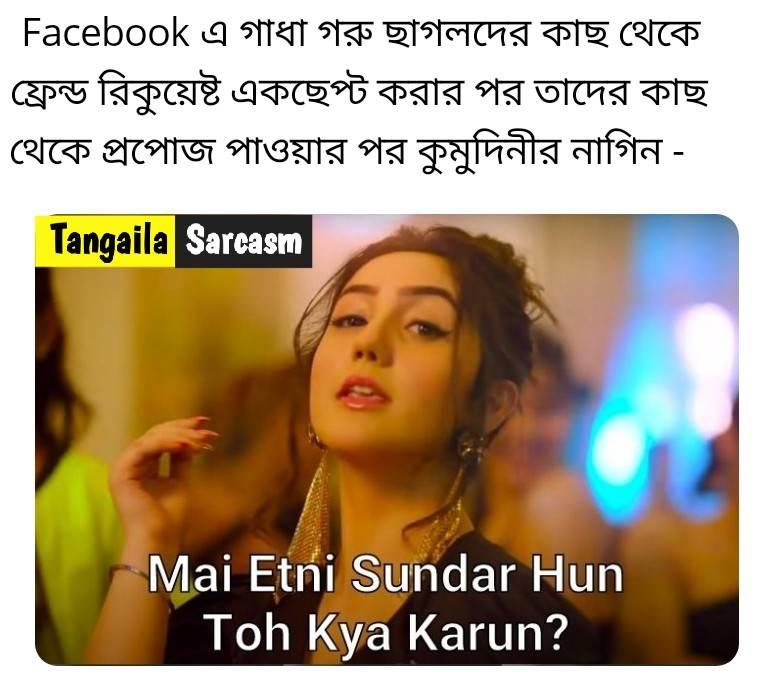
Caption: Facebook এ গাধা গরু ছাগলদের কাছ থেকে ফ্রেন্ড রিকুয়েষ্ট একছেপ্ট করার পর তাদের কাছ থেকে প্রপোজ পাওয়ার পর কুমুদিনীর নাগিন-  Mai Etni Sundar Hun Toh Kya Karun ?
Label: hate